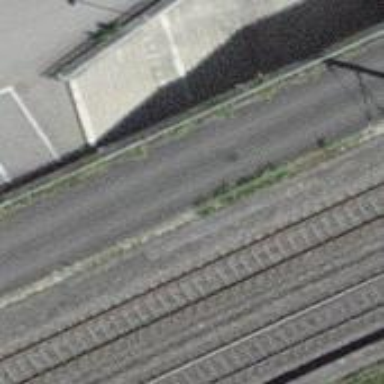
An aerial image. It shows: Single-track electrified railway with contact line.